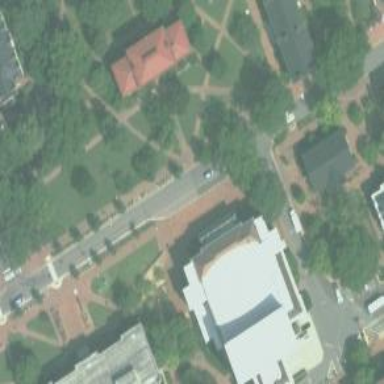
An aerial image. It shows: There is theatre building.